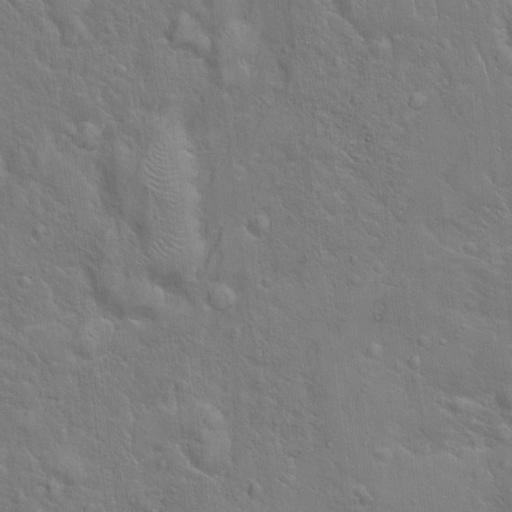
Classes present: Background